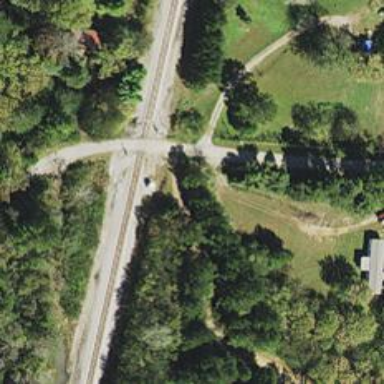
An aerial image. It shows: Level crossing with lights at the railway.